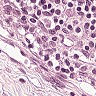
Metastatic tissue present: no